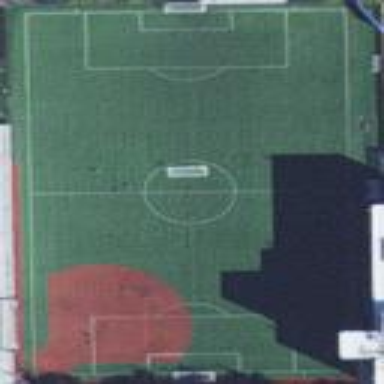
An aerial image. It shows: Soccer pitch designated for leisure and sports activities.